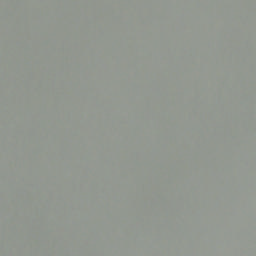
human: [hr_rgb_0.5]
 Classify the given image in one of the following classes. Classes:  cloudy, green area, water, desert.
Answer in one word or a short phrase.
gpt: cloudy